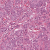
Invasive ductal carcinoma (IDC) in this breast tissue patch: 1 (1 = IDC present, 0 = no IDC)